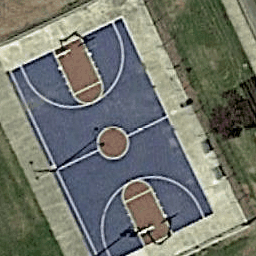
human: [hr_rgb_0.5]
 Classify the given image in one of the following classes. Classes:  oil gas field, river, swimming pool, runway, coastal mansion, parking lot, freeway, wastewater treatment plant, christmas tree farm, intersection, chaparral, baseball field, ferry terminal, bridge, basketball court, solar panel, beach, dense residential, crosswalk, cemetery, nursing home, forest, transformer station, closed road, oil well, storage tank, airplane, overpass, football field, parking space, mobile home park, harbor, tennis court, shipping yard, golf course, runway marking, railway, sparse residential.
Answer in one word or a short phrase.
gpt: basketball court